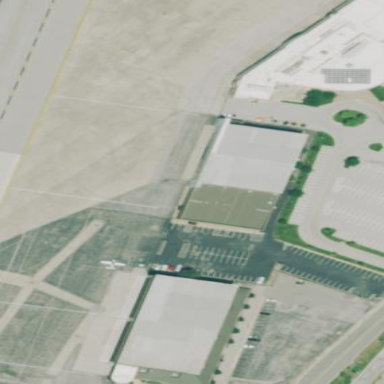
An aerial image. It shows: Hangar building at the airport.